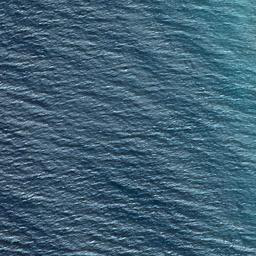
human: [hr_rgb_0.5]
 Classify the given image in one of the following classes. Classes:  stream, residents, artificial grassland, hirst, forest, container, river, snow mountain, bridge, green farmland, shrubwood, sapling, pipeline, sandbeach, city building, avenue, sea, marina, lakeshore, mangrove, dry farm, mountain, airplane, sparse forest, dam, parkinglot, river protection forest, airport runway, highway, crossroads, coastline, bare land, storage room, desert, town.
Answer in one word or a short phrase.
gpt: sea